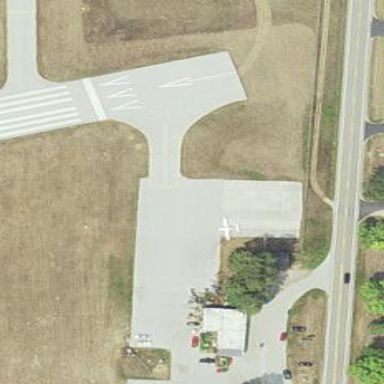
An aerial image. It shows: Apron at the airport.